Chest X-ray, AP view. Patient: 74 years old, sex F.
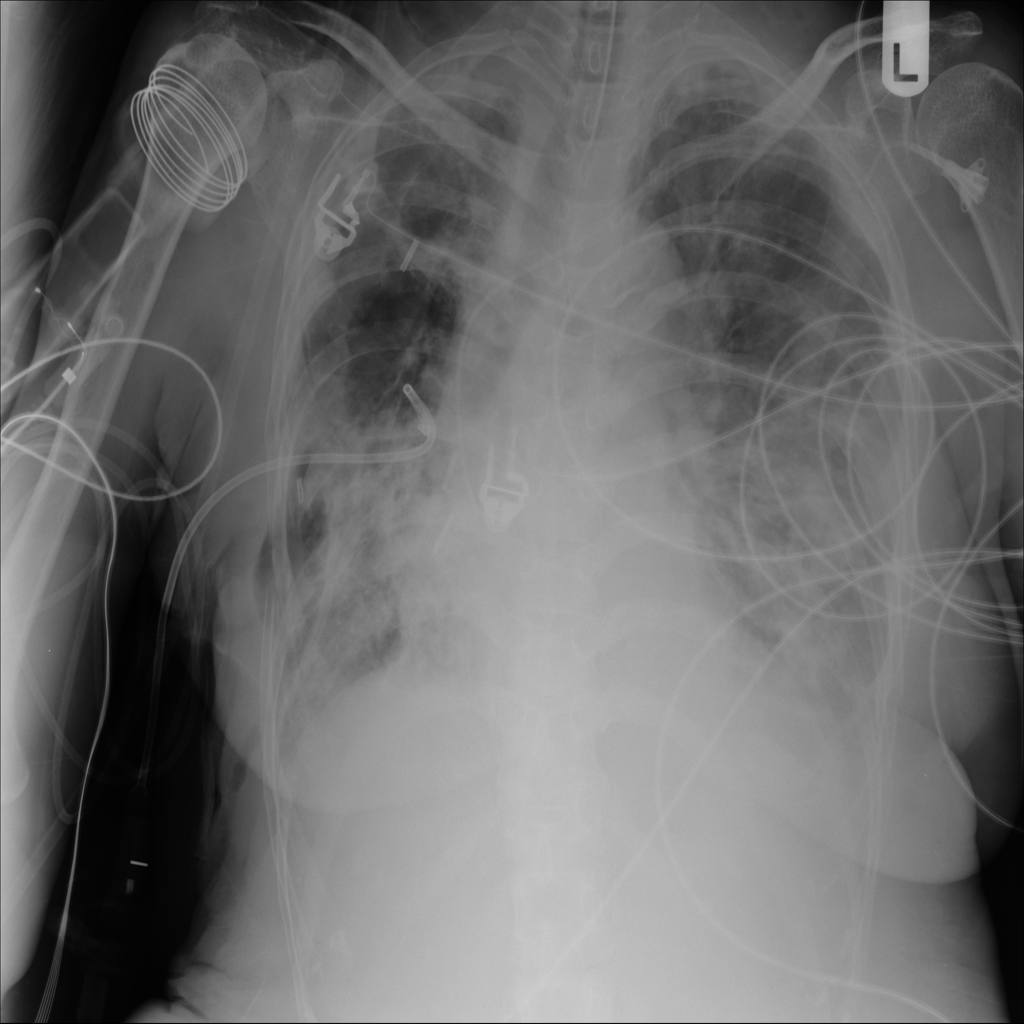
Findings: Consolidation